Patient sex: M
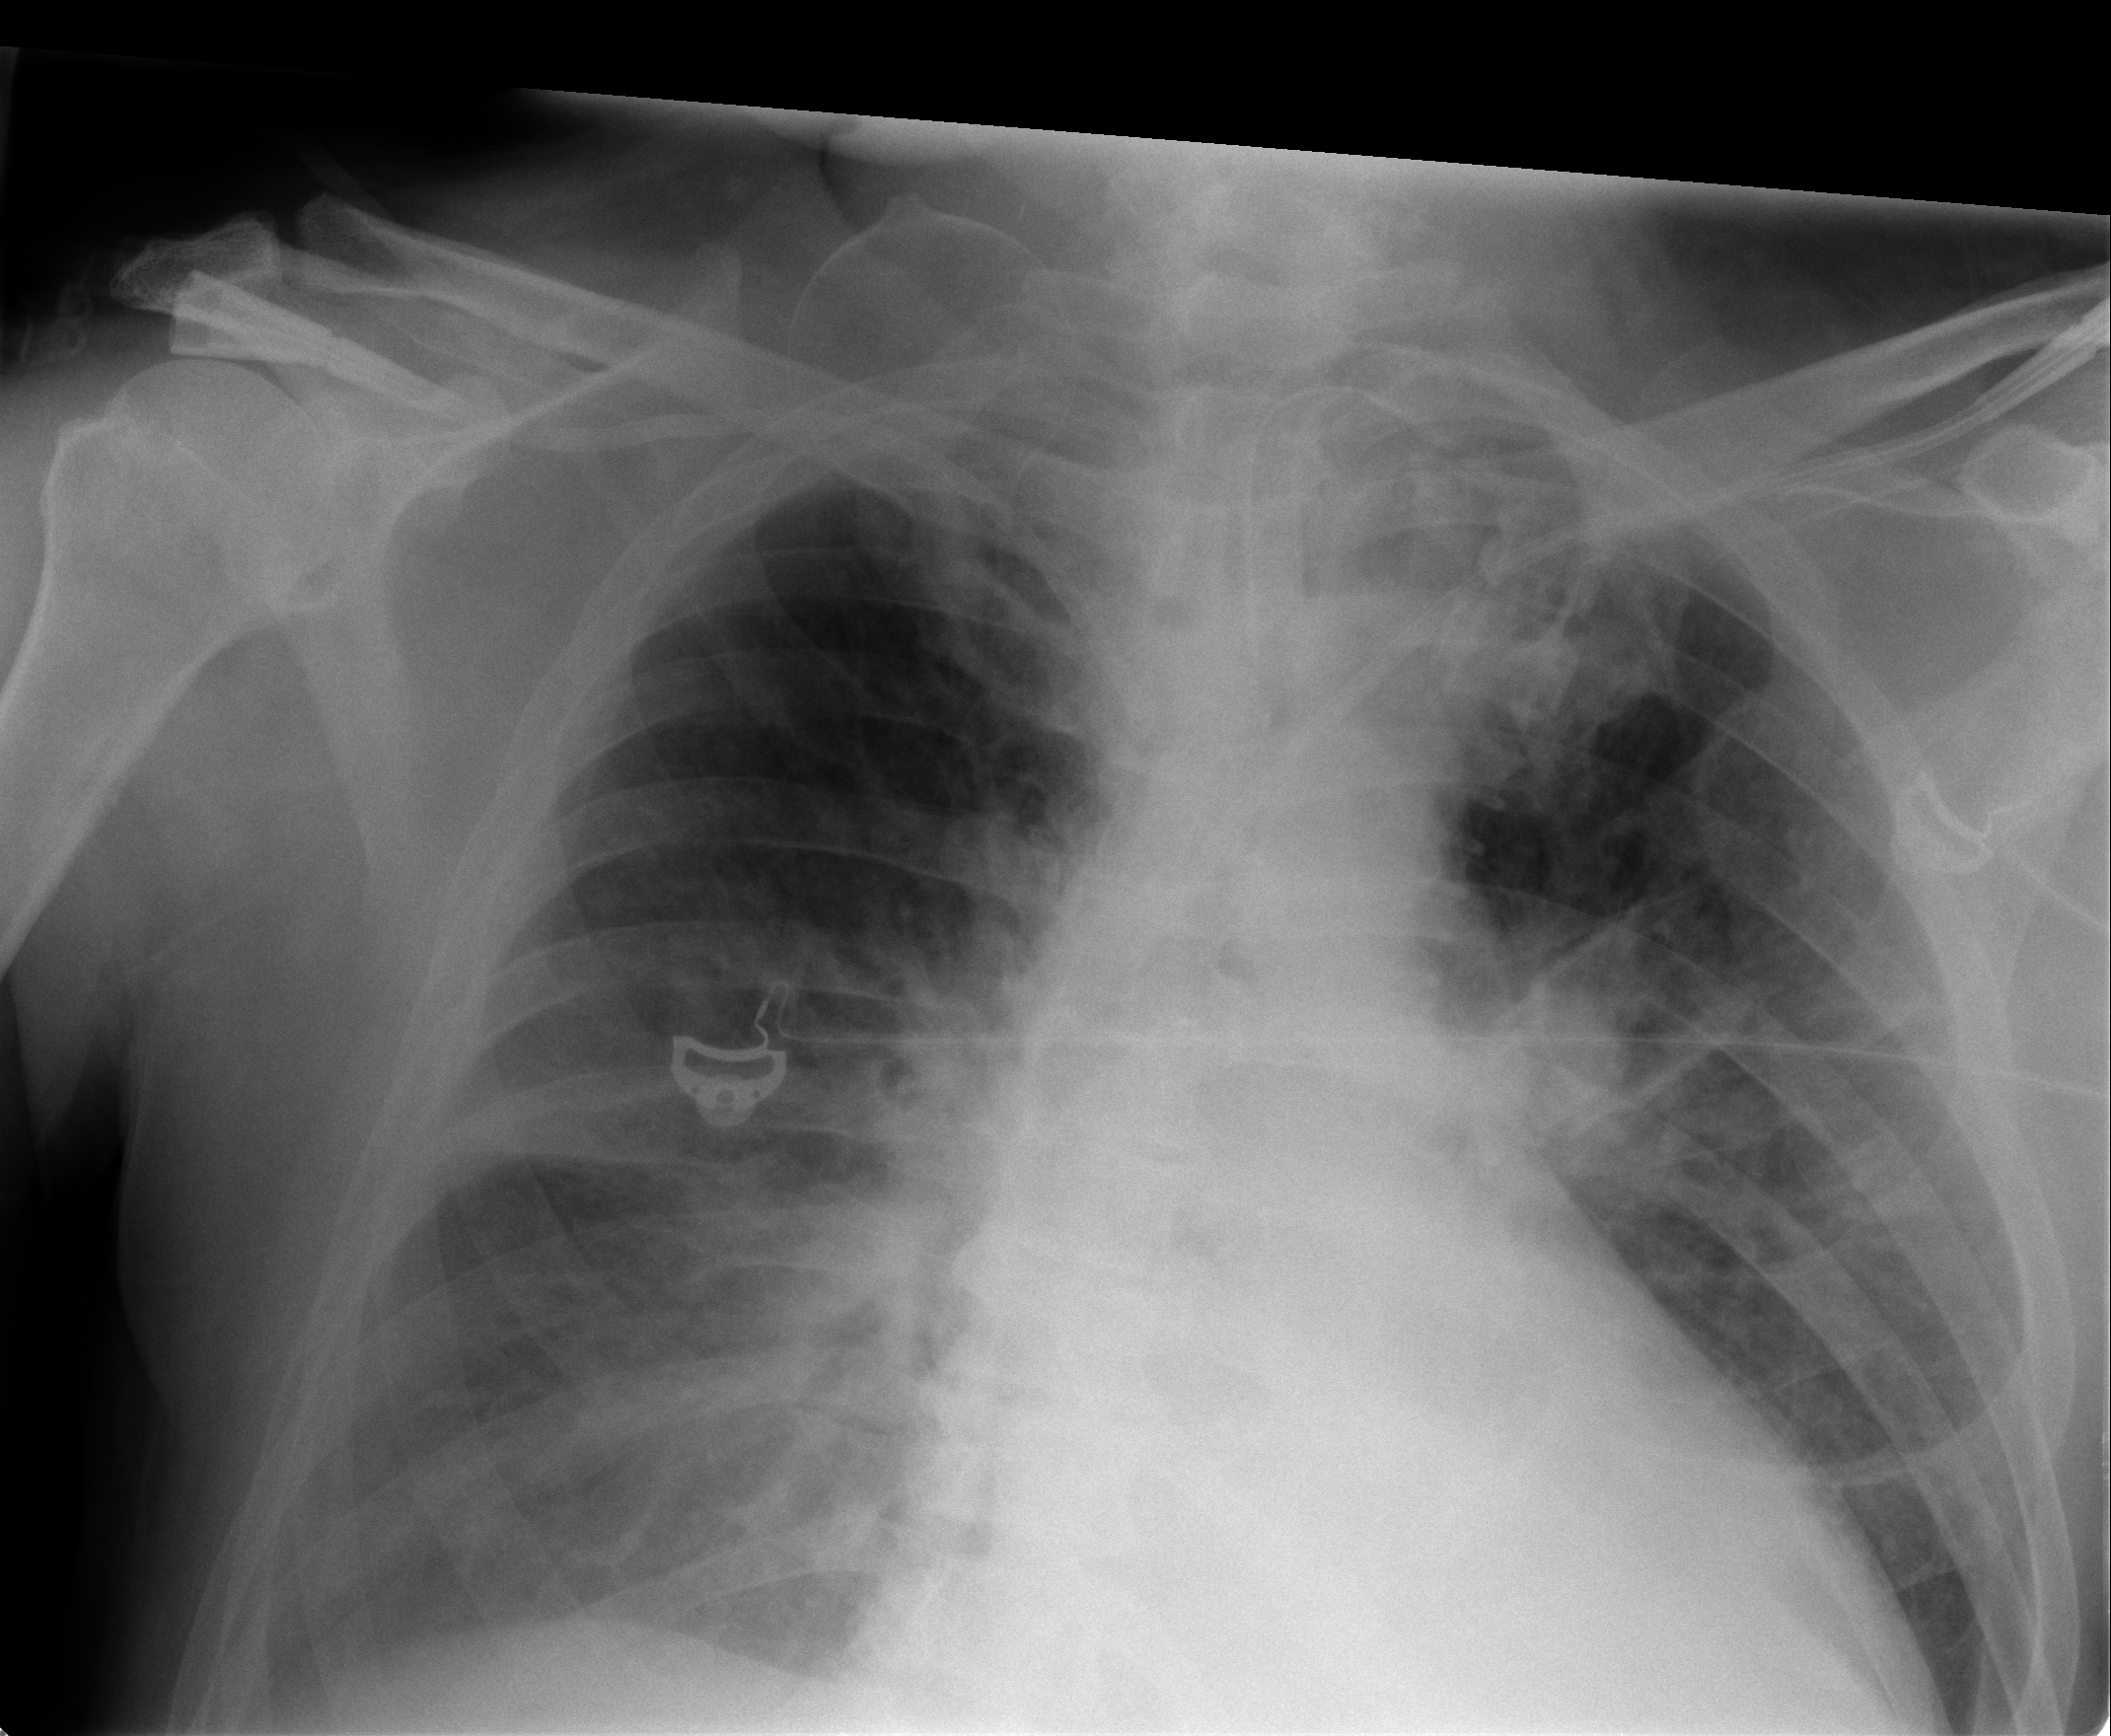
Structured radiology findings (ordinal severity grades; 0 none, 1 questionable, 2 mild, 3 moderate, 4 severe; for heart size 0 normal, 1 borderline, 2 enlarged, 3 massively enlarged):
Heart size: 2
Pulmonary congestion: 2
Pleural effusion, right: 2
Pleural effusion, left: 0
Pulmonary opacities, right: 0
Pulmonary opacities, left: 0
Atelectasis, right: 2
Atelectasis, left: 2